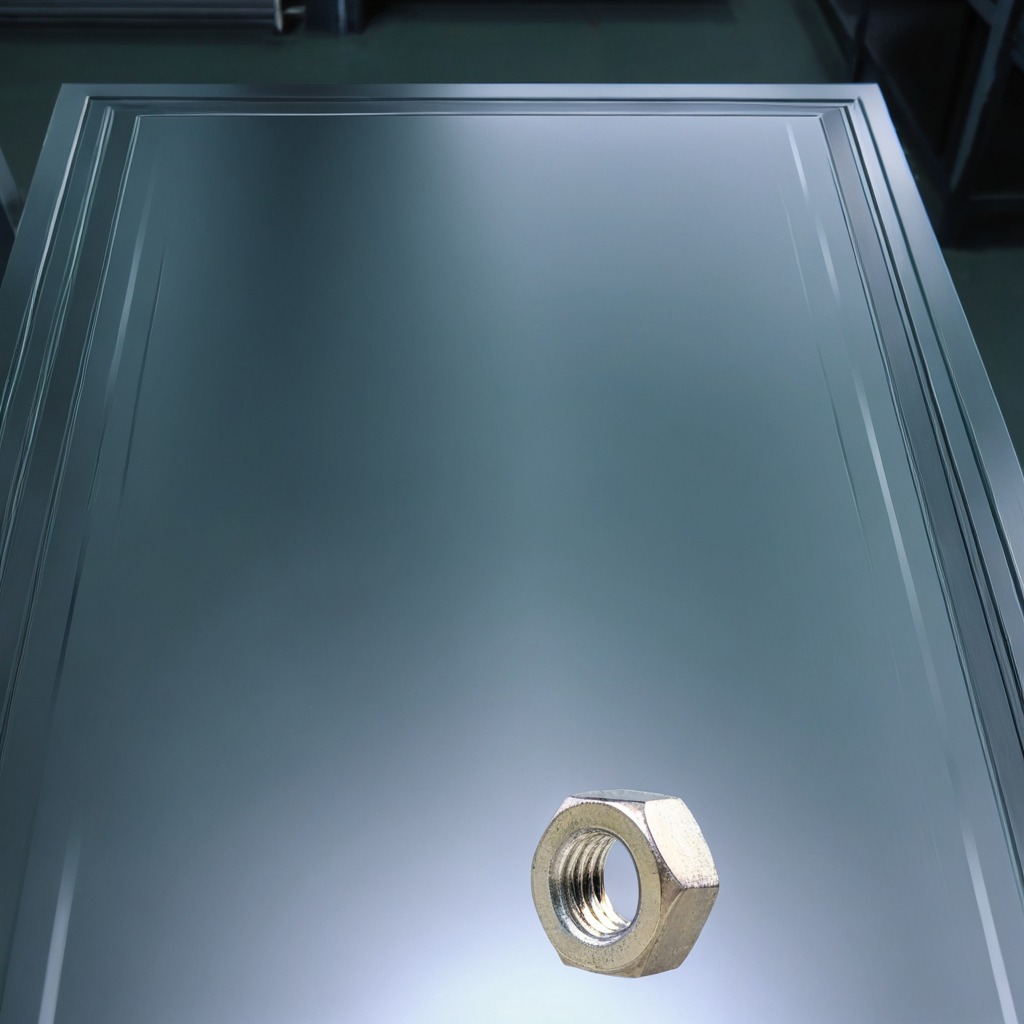
A metal nut is lying on the metal table.